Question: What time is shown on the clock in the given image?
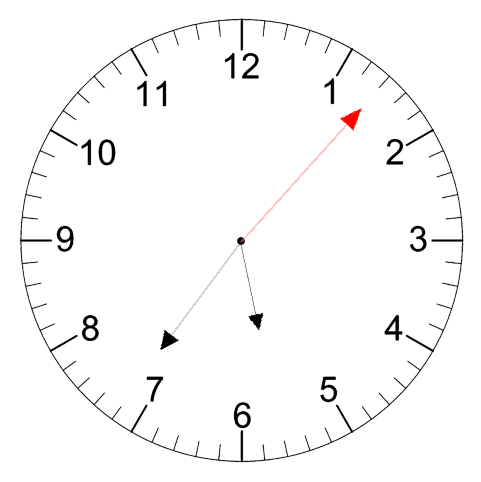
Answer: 05:36:07